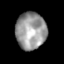
Tissue: skin
Cell type: Epithelial cells
Senescence score: 0.2659
Nuclear area (px): 1103
Mean DAPI intensity: 153.221